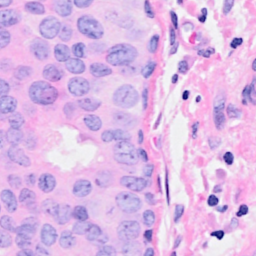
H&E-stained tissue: Breast